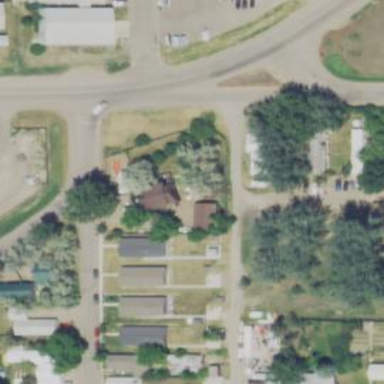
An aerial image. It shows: Alley classified as service road.